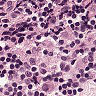
Metastatic tissue present: no